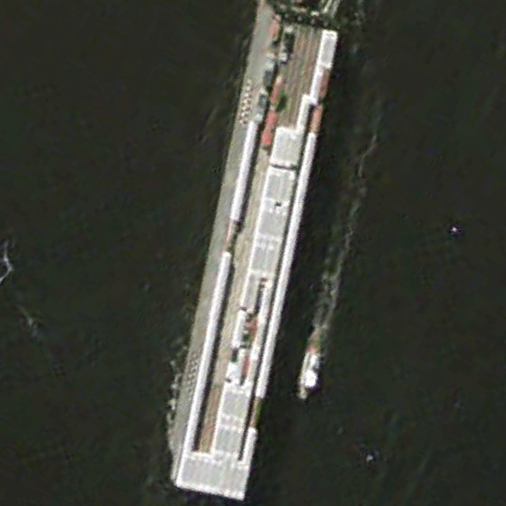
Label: civil